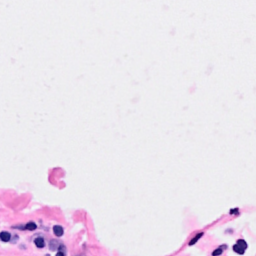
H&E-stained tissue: Breast